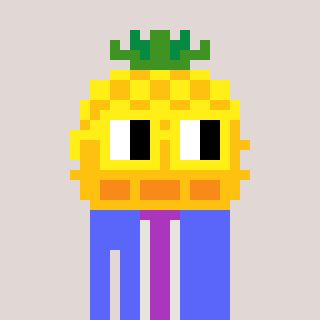
a pixel art character with square yellow glasses, a pineapple-shaped head and a purple-colored body on a warm background